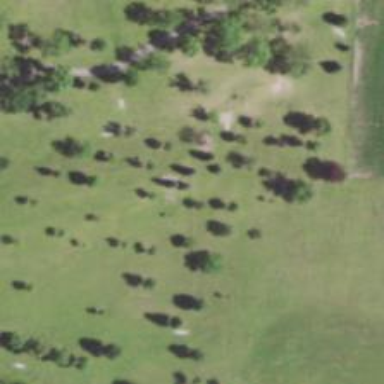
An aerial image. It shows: Disc golf hole.